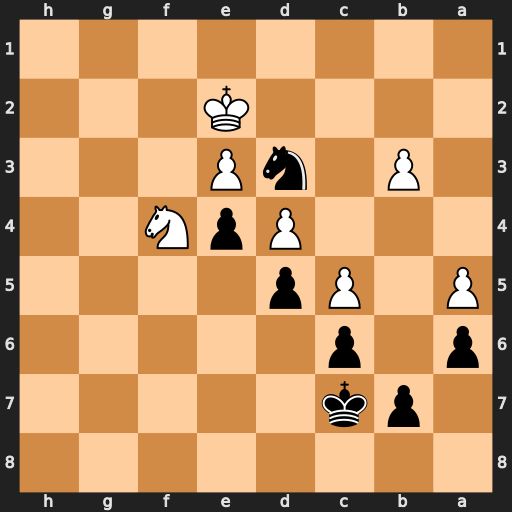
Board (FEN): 8/1pk5/p1p5/P1Pp4/3PpN2/1P1nP3/4K3/8
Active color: b
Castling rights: -
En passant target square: -
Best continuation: Nc1+ Kd2 Nxb3+ Kc3 Nxa5